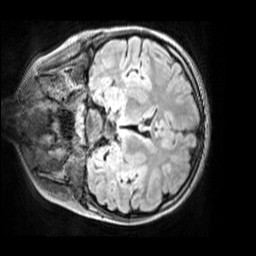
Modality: FLAIR
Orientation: coronal
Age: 10
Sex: female
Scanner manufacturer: siemens
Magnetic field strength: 3 T
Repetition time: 5 s
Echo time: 0.388 s